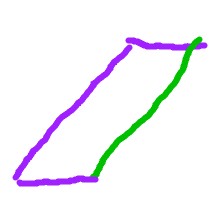
Shape: parallelogram